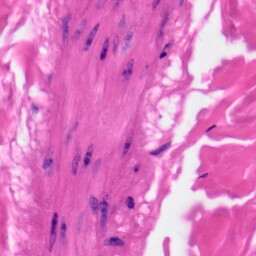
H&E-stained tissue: Skin